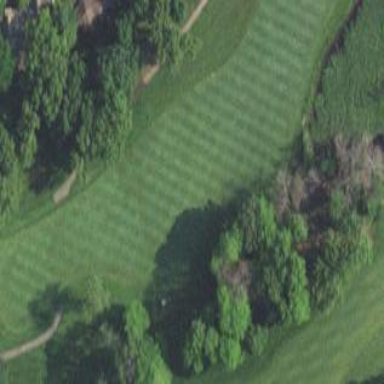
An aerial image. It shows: Rough grassy area used for golf.